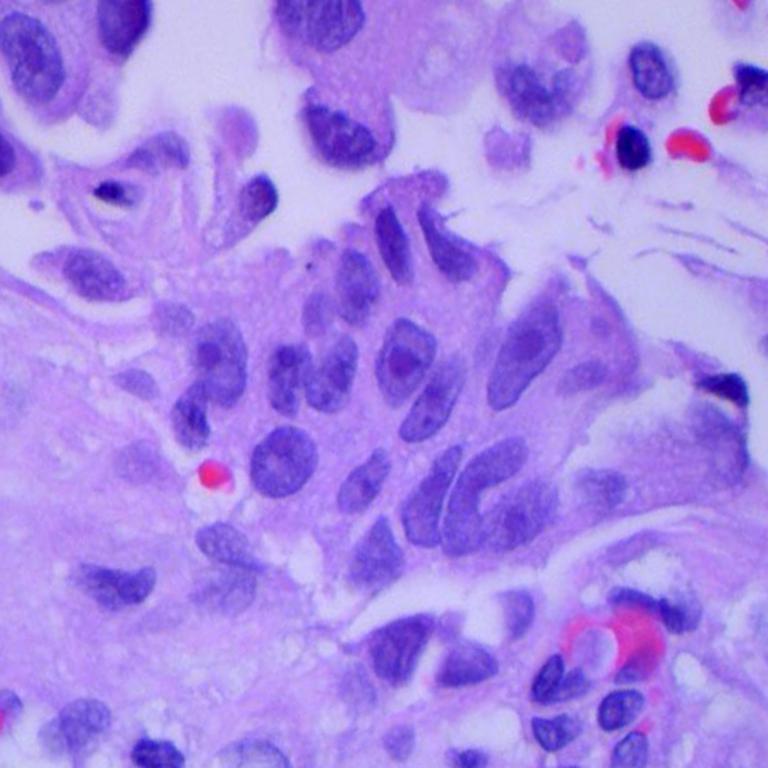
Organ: lung
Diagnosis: adenocarcinomas